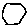
Label: hexagon